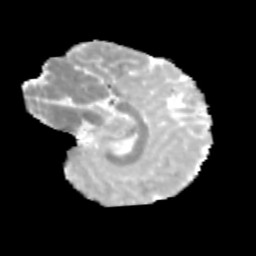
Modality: MD
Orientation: sagittal
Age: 12
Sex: male
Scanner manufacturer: siemens
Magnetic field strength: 3 T
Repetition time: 3.8 s
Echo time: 0.07 s